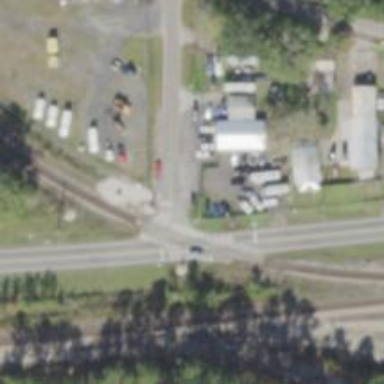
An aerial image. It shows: Level crossing with lights on the railway.